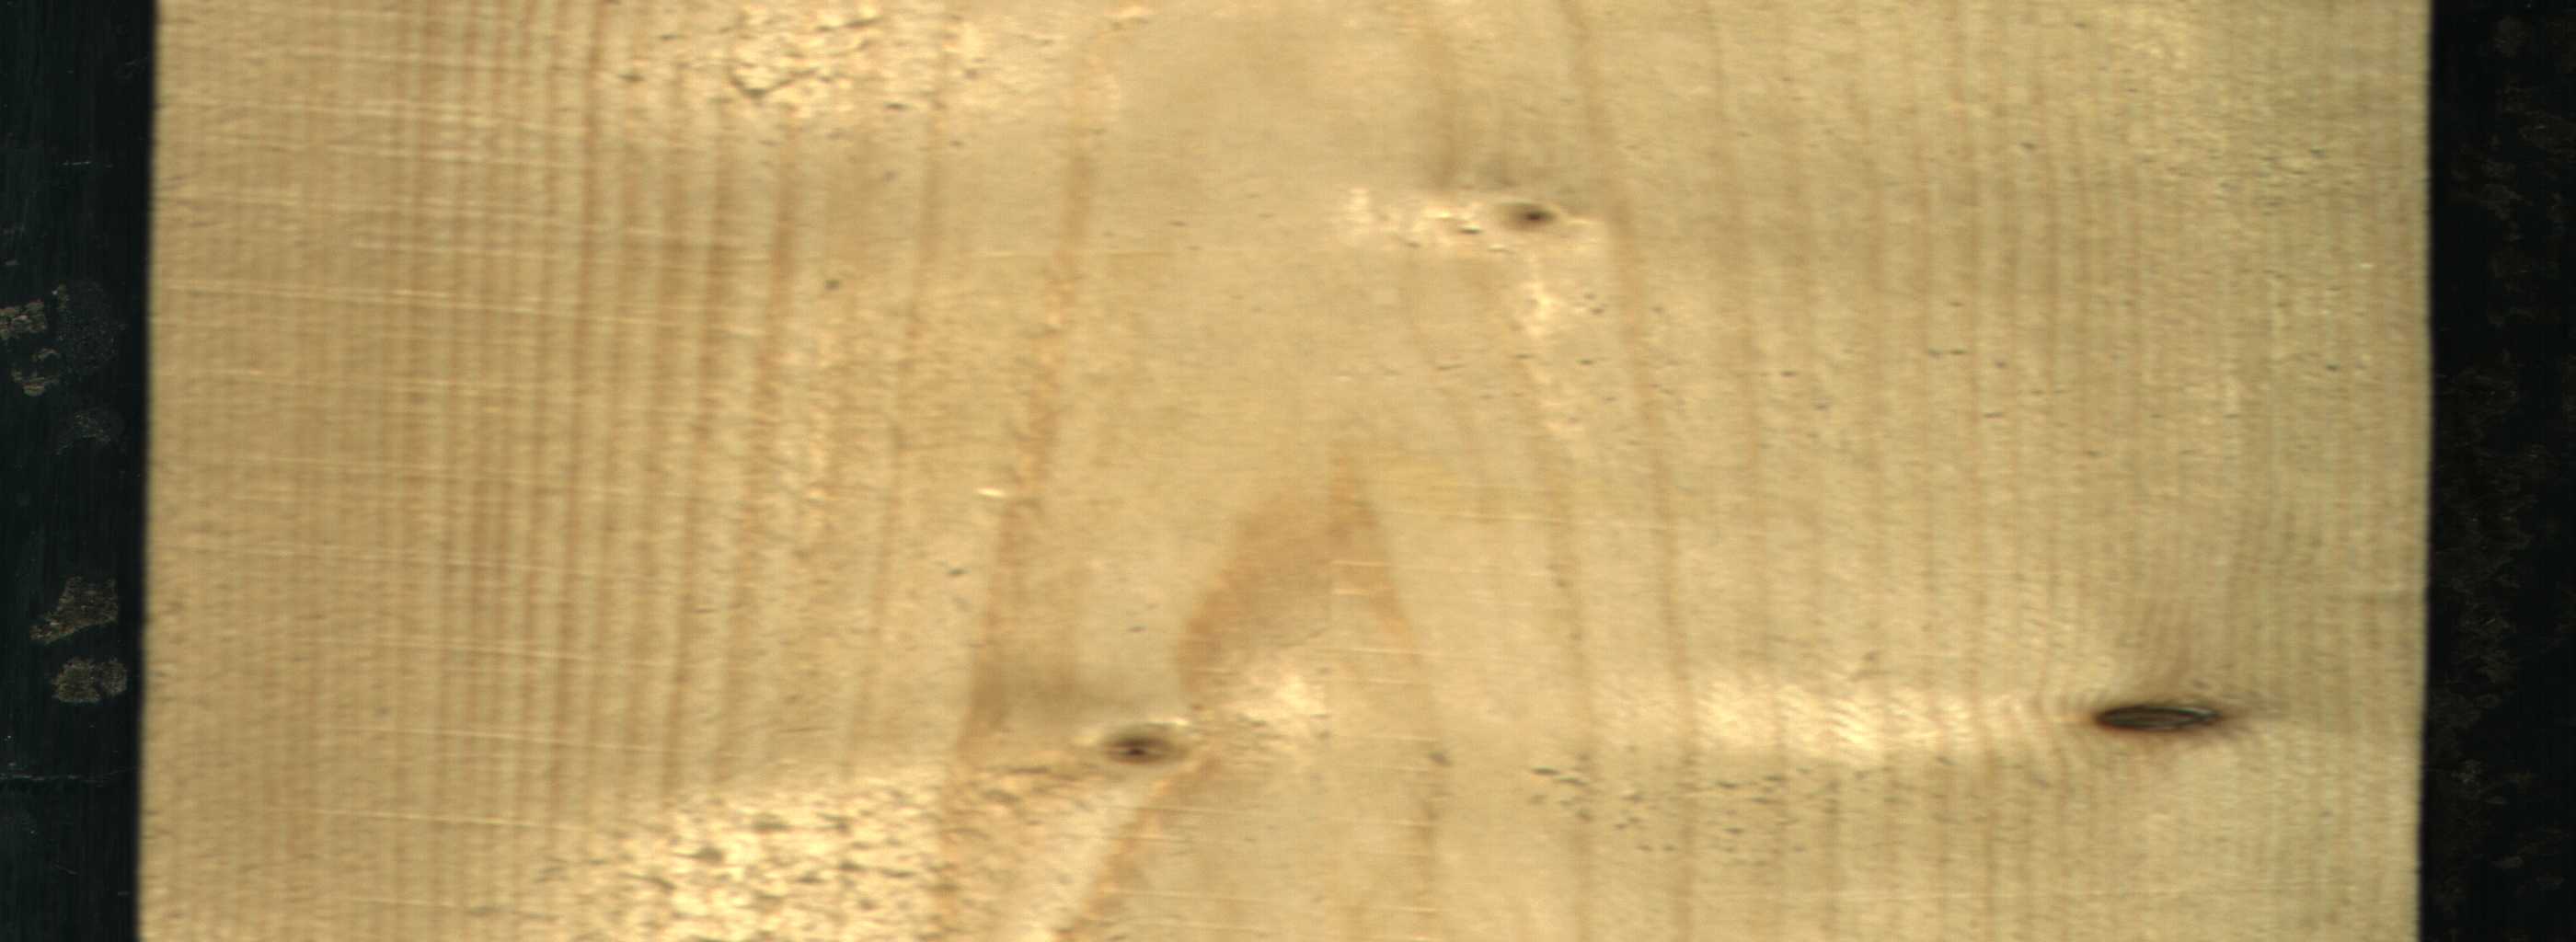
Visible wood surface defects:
Dead_Knot
Live_Knot
Live_Knot